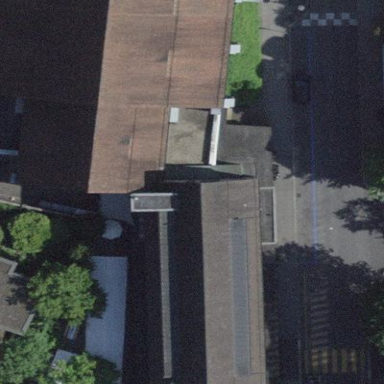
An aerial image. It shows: Beautiful church building.